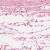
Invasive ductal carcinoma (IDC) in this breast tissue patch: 0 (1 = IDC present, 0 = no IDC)